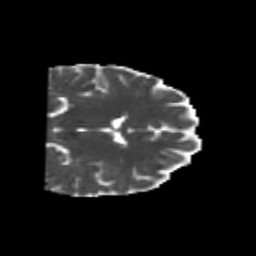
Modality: MD
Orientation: coronal
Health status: healthy
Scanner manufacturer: philips
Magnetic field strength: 3 T
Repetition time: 6.964 s
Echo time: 0.092 s